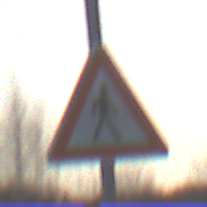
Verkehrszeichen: FussgaengerLinks
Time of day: SunriseSunset
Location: Outdoor (Suburban)
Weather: PartlyCloudy
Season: Winter
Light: Natural